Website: home-depot
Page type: delivery-shipping
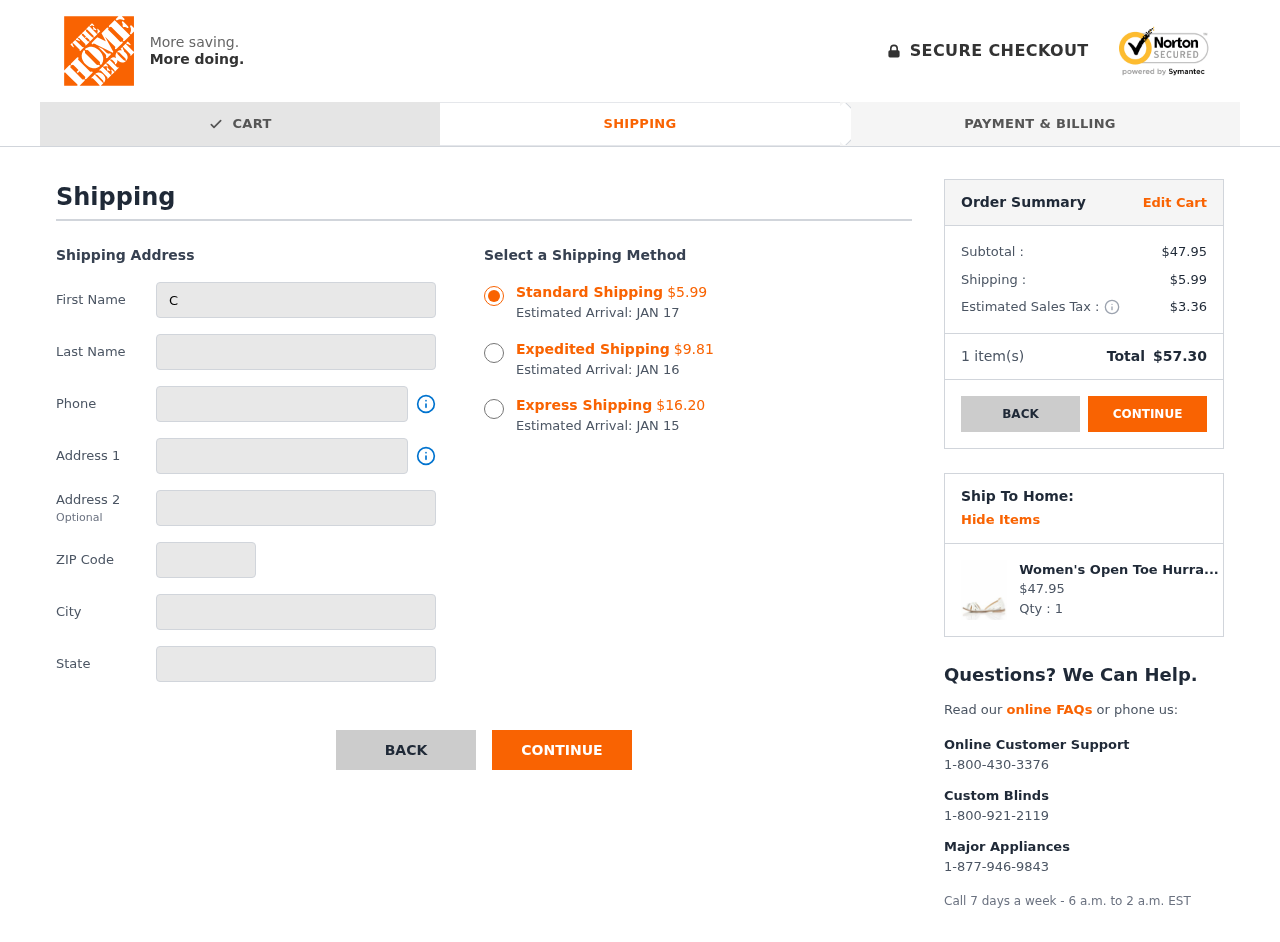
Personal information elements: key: PII_CITY
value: Lewisberg
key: PII_FIRSTNAME
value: Carla
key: PII_LASTNAME
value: Fields
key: PII_PHONE
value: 9209449575
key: PII_POSTCODE
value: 10549
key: PII_STATE
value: Florida
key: PII_STREET
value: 596 Johnson Bridge
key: PII_STREET2
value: Suite 866
Product elements: key: PRODUCT1_NAME
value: Women's Open Toe Hurrache, White, 6 UK
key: PRODUCT1_PRICE
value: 47.95
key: PRODUCT1_QUANTITY
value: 1
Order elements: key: ORDER_SHIPPING_COST_STANDARD
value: $5.99
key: ORDER_DELIVERY_DATE
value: JAN 17
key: ORDER_SHIPPING_COST_EXPEDITED
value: $9.81
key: ORDER_DELIVERY_DATE_EXPEDITED
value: JAN 16
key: ORDER_SHIPPING_COST_EXPRESS
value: $16.20
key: ORDER_DELIVERY_DATE_EXPRESS
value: JAN 15
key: ORDER_SUBTOTAL
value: $47.95
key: ORDER_SHIPPING_COST
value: $5.99
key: ORDER_TAX
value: $3.36
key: ORDER_NUM_ITEMS
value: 1
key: ORDER_TOTAL
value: $57.30